Question: I have, on a worksheet, 3 values ('C1', 'C2', 'C3'). 'C2' and 'C3' are constant and will not change, but I want 'C4' to update depending on the value of 'C1' (anywhere from 1 to 50).

Normally I know how to do these things, but I haven't figured this out. Here's what I want to do for this particular case:
I want 'C4' to be equal to 'C3' plus 2.02% * ('C2') for every 'C1'... meaning that if C1 = 1 then C4 is equal to C3 * 1.0202.
My problem is for higher than 1, I didn't find a way to "recursively" call the cell value, this is what I have so far:
'''
=IF( $C$1 = 1; C3; C3 * (1+C2))
'''
Obliviously this isn't working and I haven't found a function that'll do what I want. Is there a mathematical way of doing this?
Thanks,
I've tried to make it as clear as possible, don't hesitate to ask me if it's not clear!
EDIT:
Here what the result would look like
'''
C1 = 1: 0.625
C1 = 2: 0.625 * 1.0202 = 0.637625
C1 = 3: 0.637625 * 1.0202 = 0.650505025
C1 = 4: 0.650505025 * 1.0202 = 0.663645226505
...
'''
I want to use the previous result to calculate the new one
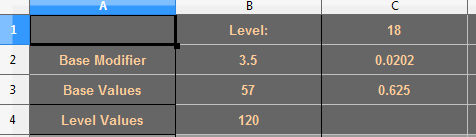
Answer: What about using the :
'= C3 * (1+C2)^C1'
This multiplies C3 with (1+C2) for C1 times.
This is how compound interest or a growth rate is applied to grow a value.